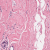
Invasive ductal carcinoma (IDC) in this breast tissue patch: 0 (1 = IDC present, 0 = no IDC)